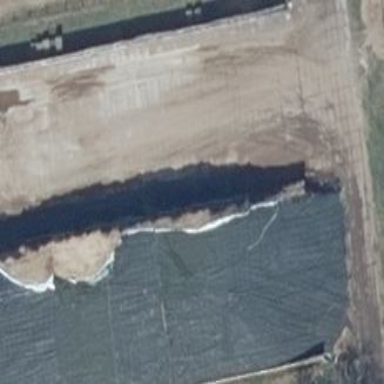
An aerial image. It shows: Bunker silo.